Chest X-ray. View position: PA
Patient age: 65
Patient sex: F
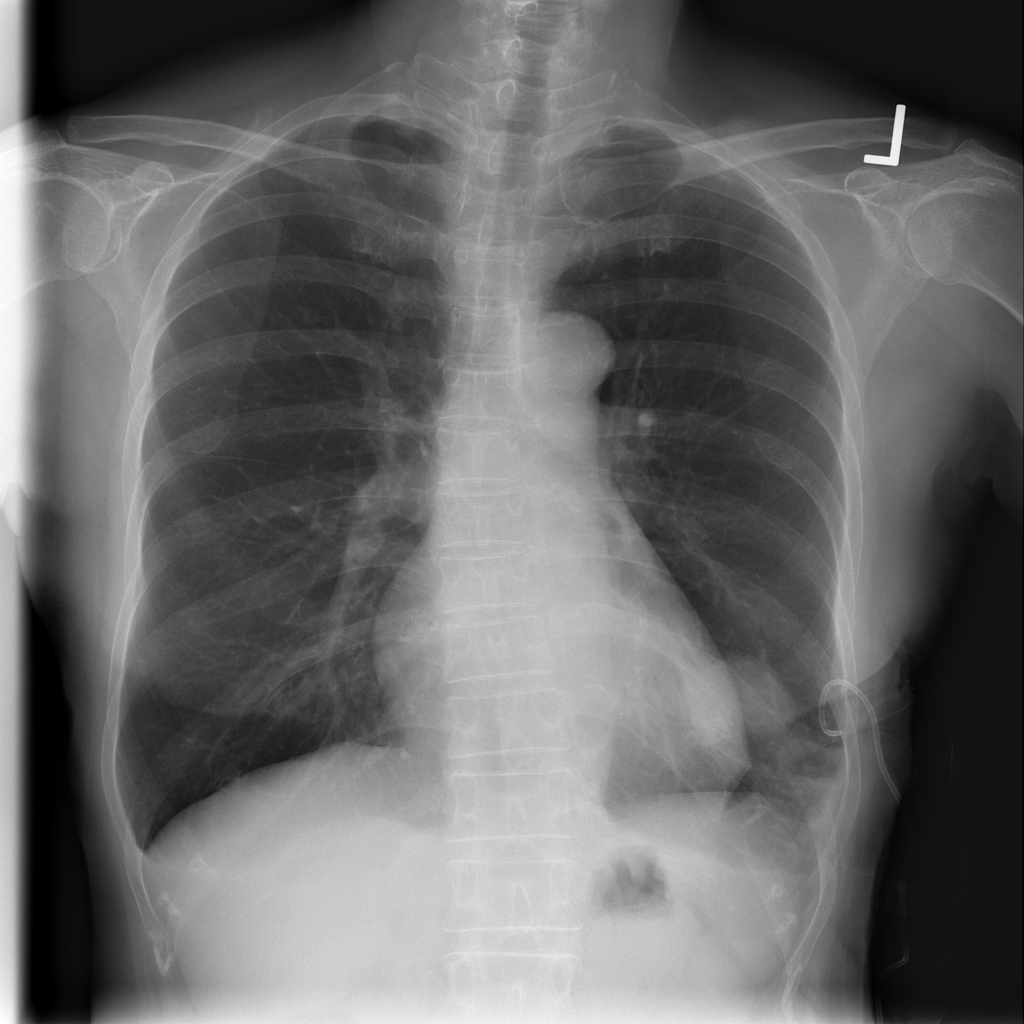
Finding: Pneumothorax